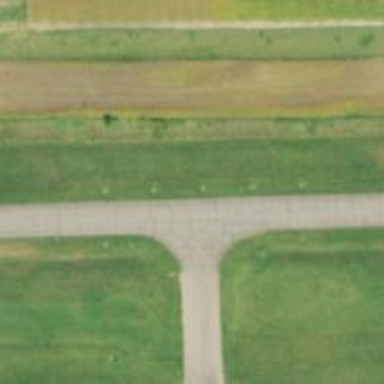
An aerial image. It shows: View of taxiway at the airport.